Interaction volume radius: 5 \u00c5
Interaction volume height: 10 \u00c5
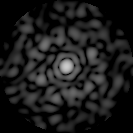
Disorder parameter: 0.8479